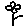
Label: flower